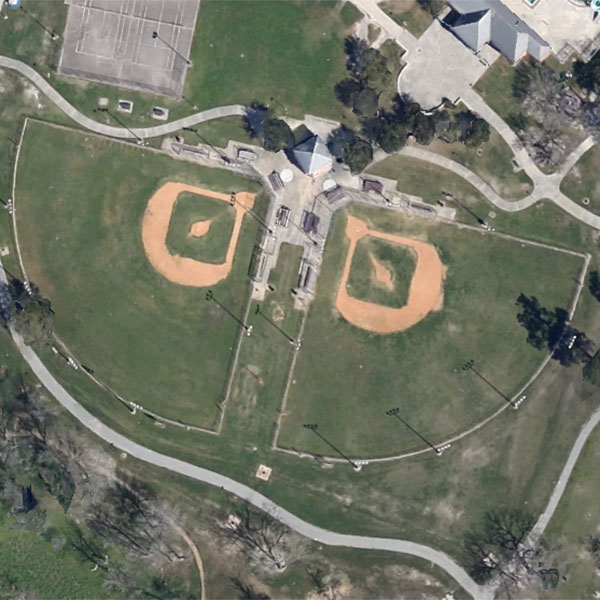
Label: BaseballField